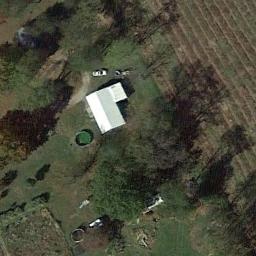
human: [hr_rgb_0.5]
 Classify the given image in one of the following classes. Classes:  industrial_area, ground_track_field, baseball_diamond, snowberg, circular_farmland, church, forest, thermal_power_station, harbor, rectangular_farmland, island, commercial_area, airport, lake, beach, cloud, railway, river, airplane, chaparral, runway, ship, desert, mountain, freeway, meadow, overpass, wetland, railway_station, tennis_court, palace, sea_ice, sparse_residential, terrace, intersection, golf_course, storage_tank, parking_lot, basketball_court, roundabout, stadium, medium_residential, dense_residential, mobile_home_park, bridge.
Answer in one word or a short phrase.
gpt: sparse_residential